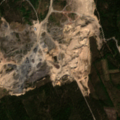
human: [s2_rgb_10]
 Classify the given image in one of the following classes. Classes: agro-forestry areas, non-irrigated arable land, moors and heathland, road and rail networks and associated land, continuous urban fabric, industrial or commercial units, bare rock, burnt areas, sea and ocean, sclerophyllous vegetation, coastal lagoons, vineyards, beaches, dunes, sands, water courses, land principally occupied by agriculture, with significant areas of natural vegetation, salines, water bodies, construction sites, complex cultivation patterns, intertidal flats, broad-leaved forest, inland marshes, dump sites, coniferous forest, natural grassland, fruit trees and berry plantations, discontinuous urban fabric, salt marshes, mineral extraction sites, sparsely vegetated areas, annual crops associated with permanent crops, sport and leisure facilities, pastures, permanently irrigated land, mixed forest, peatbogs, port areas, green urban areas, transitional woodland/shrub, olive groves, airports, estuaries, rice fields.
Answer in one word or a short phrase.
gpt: mineral extraction sites, mixed forest, transitional woodland/shrub